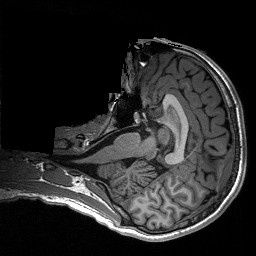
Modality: T1w
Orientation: axial
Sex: male
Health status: healthy
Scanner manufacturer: siemens
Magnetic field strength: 3 T
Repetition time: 3.2 s